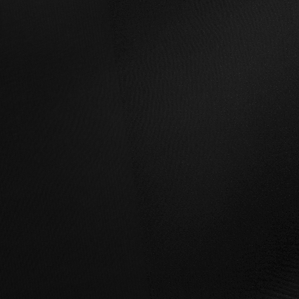
Label: non_frost